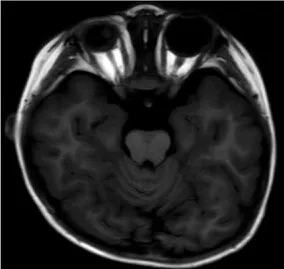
Small right eye, and abnormal shape and signal of the lens.
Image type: radiology (mri)